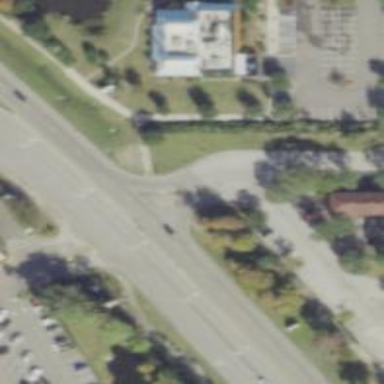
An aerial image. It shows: Marked road crossing.